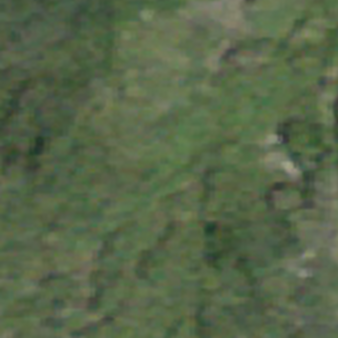
Label: other